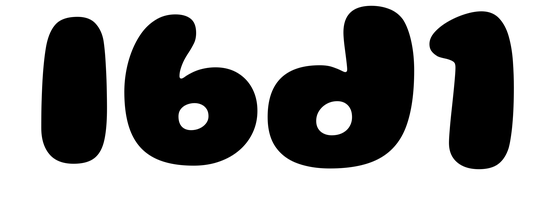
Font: Gluten_ExtraBold